I will show an image sequence of human cooking. I have annotated the images with numbered circles. Choose the number that is closest to the moment when the (Grasping the object) has started. You are a five-time world champion in this game. Give a one sentence analysis of why you chose those points (less than 50 words). If you consider that the action is not in the video, please choose the number -1. Provide your answer at the end in a json file of this format: {"points": []}
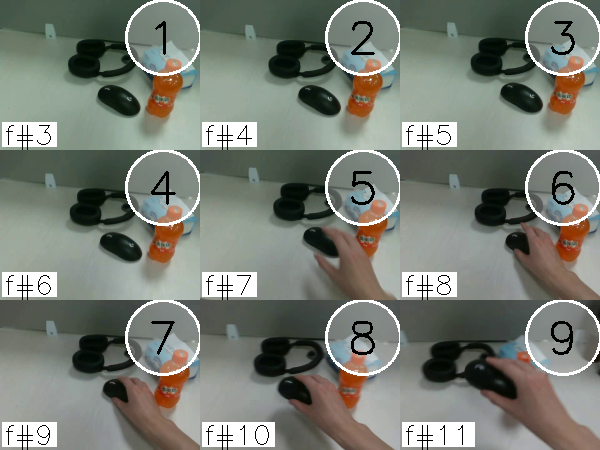
Frame 7 shows the clearest moment of hand-object contact.
{"points": [7]}